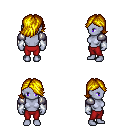
a pixel art fantasy rpg character, female body template, dark elf, purple skin, steel arm armor, red pants, blonde swoop hairstyle, white cloth bracers, four views (front, back, left, right), 2x2 character sprite sheet, small pixel art, hard edges, no anti-aliasing